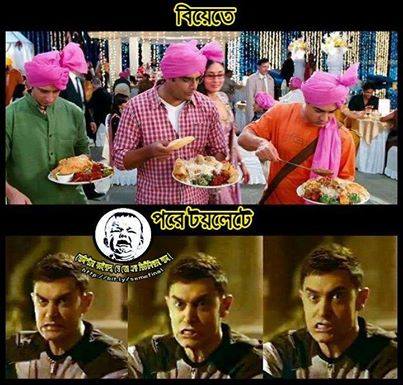
Text: বিয়েতে পরে টয়লেটে
Label: Non Hate